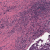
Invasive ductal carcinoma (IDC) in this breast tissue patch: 0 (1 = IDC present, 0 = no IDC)